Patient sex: F
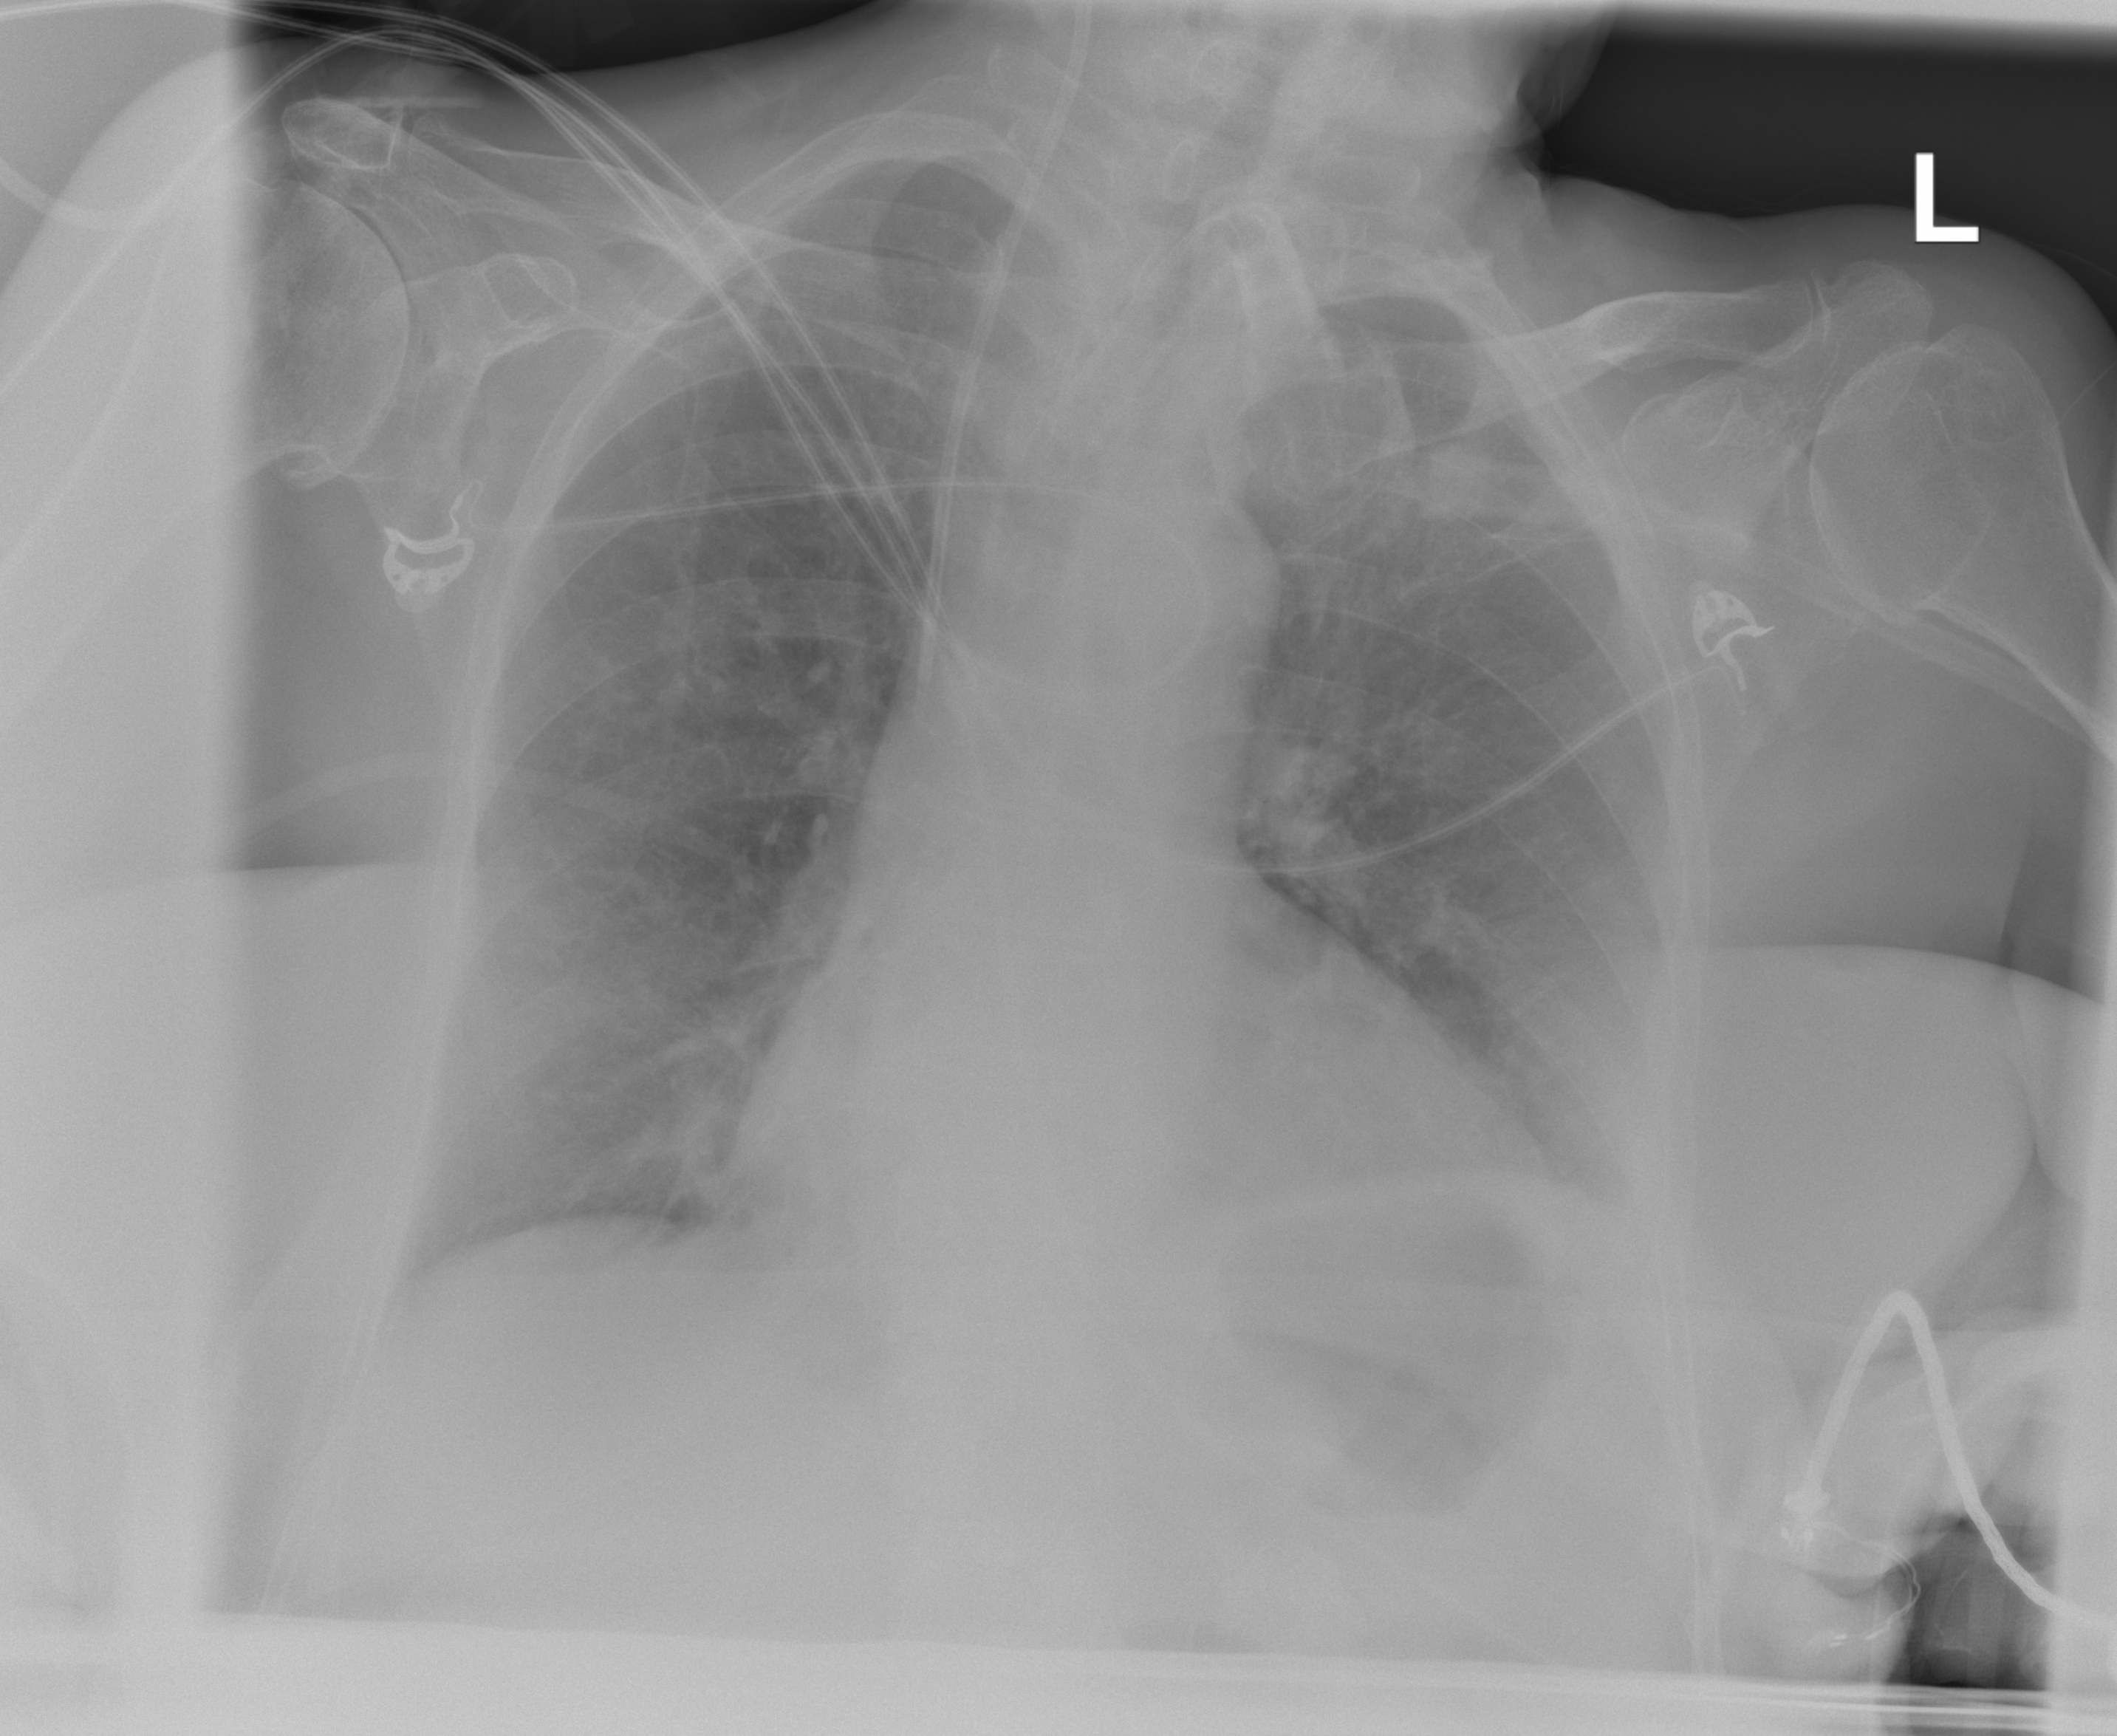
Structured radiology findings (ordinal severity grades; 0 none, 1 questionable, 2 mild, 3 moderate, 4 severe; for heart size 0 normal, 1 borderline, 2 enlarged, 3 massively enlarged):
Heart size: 2
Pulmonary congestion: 2
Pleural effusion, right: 1
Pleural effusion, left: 2
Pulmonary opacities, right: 0
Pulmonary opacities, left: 0
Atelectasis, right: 2
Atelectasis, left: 2